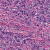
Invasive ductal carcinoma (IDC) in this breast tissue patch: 1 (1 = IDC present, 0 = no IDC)